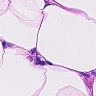
Metastatic tissue present: no